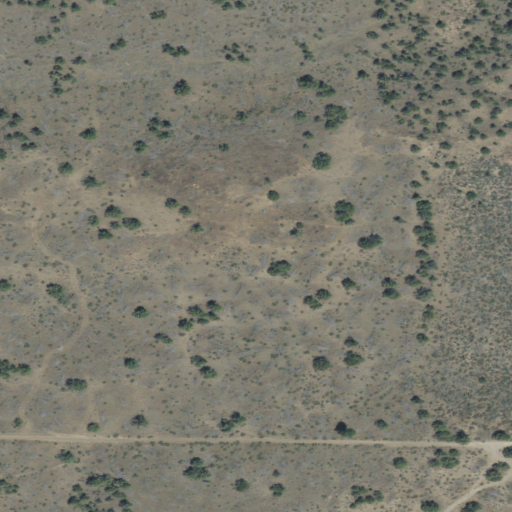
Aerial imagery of mountain in Oregon named Green Mountain containing shrub, open development, and low intensity development